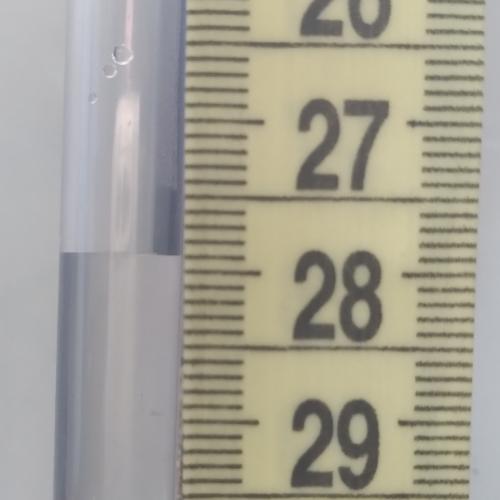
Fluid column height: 27.9 cm